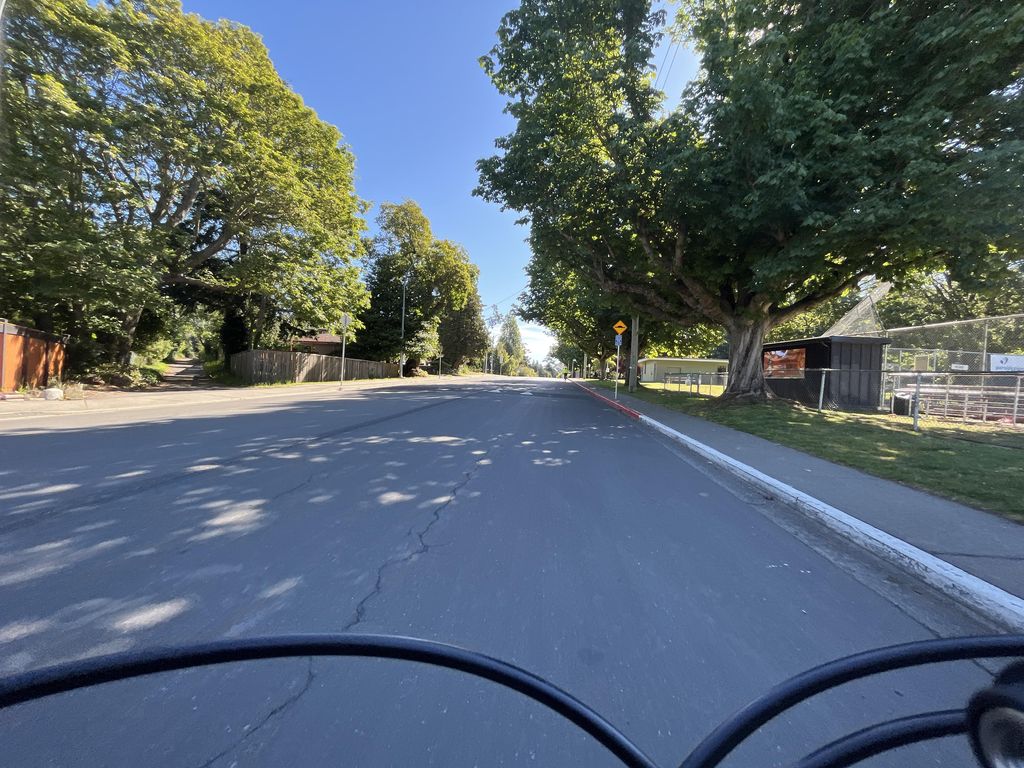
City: victoria